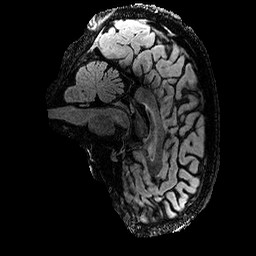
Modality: FLAIR
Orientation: sagittal
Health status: ill
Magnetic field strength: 3 T